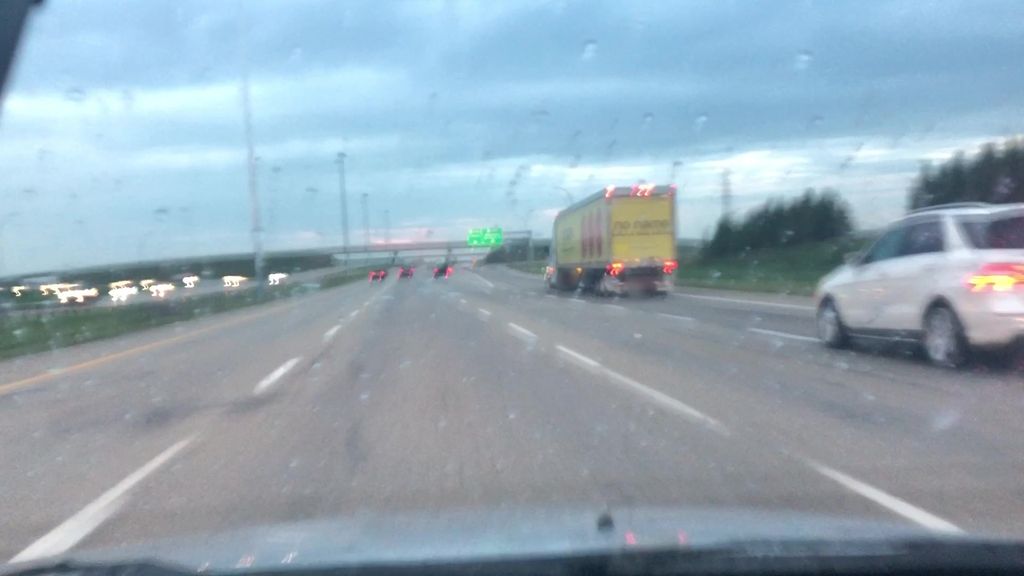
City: edmonton